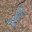
Label: 8